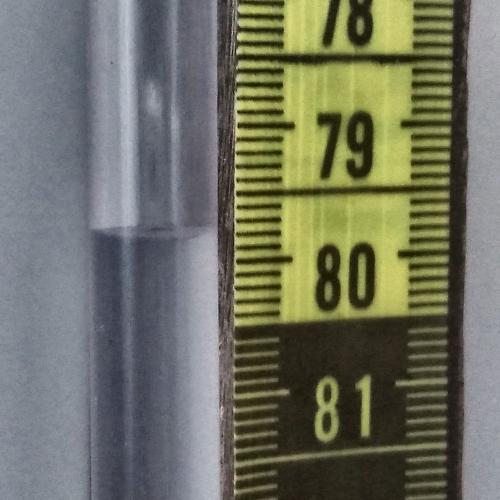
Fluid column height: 79.8 cm